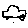
Label: car